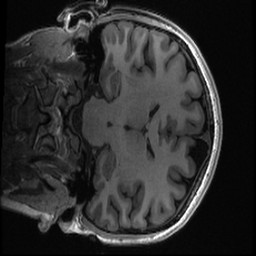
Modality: T1w
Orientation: coronal
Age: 24
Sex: female